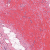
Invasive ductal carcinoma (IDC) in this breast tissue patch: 0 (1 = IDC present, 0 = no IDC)